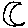
Label: moon